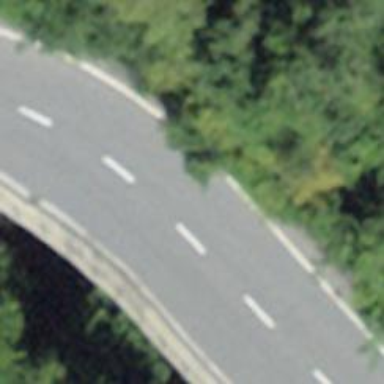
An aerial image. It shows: Asphalt road classified as primary highway.